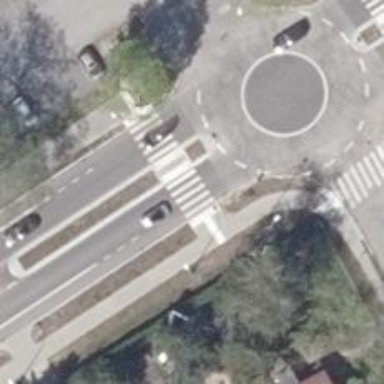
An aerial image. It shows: Marked road crossing with island and clear markings.